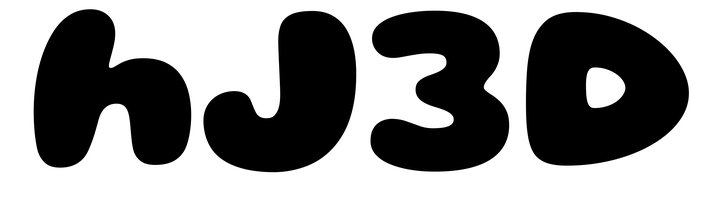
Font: Gluten_ExtraBold